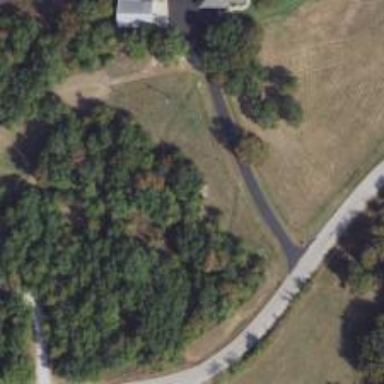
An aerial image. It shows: Driveway leading to service road.